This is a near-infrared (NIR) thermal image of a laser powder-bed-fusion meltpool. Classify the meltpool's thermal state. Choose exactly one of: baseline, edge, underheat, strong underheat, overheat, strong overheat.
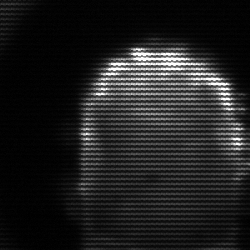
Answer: baseline